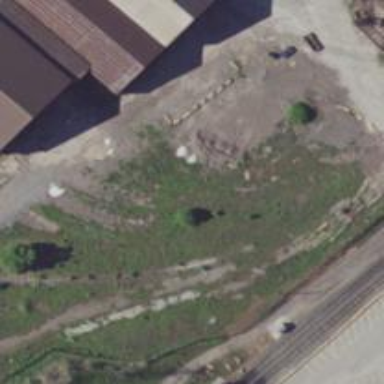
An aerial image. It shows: Abandoned spur railway.